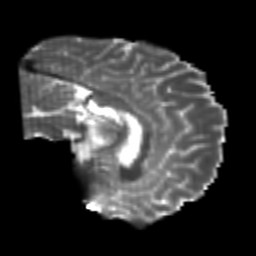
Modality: T2w
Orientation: sagittal
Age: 24
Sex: male
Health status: healthy
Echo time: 0.074 s